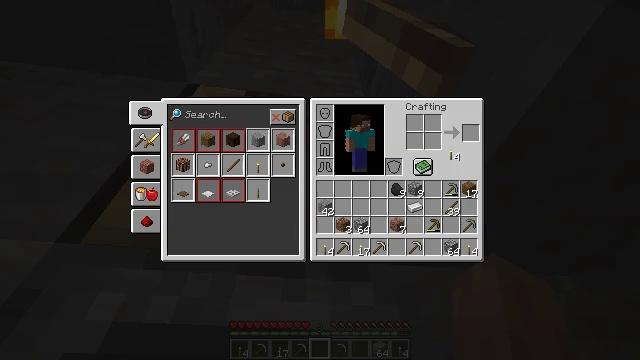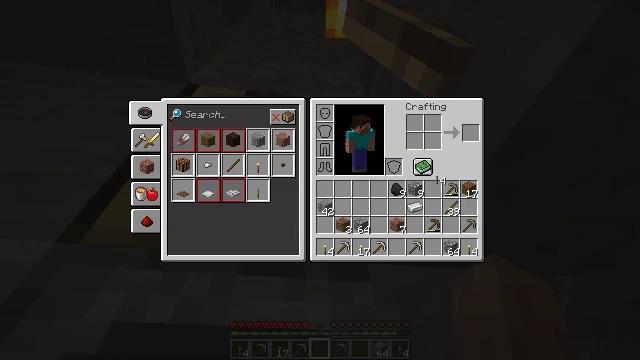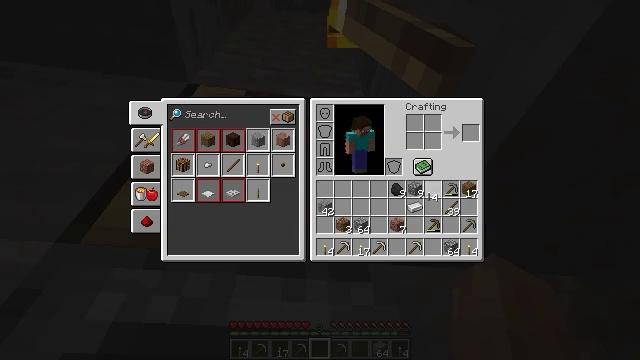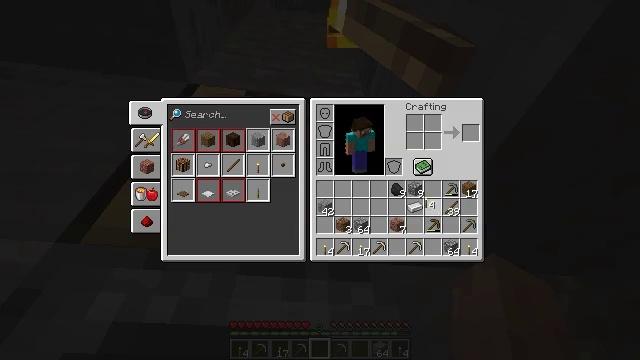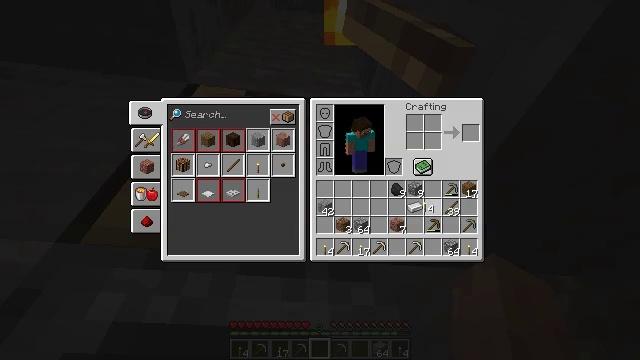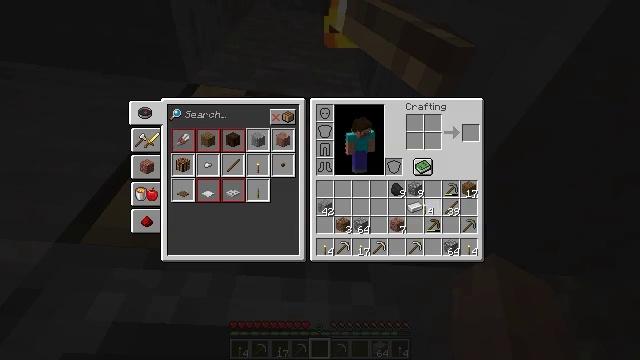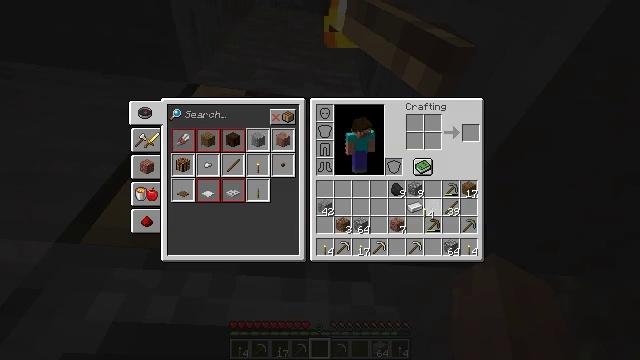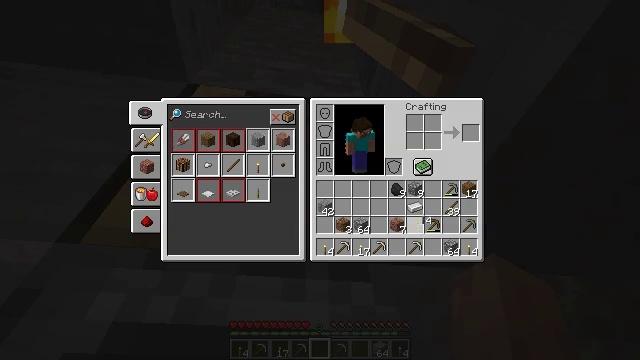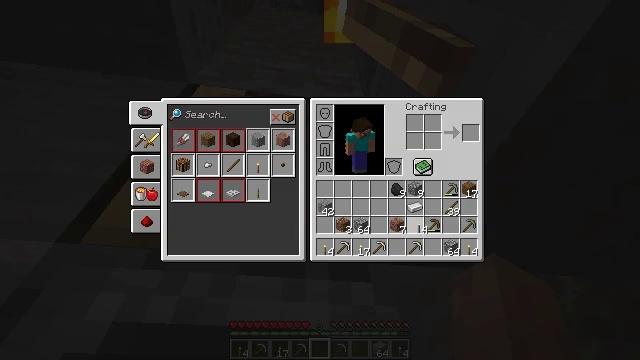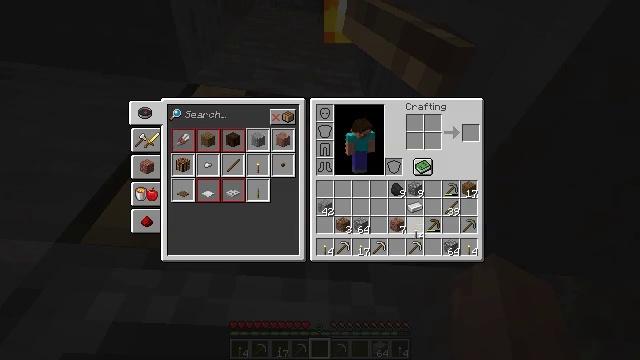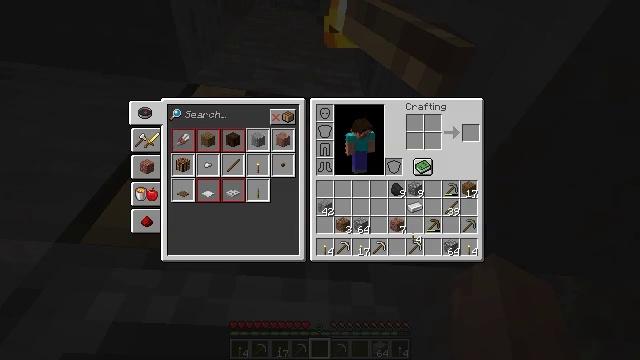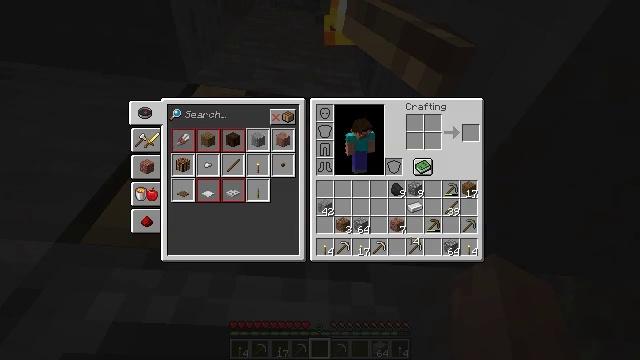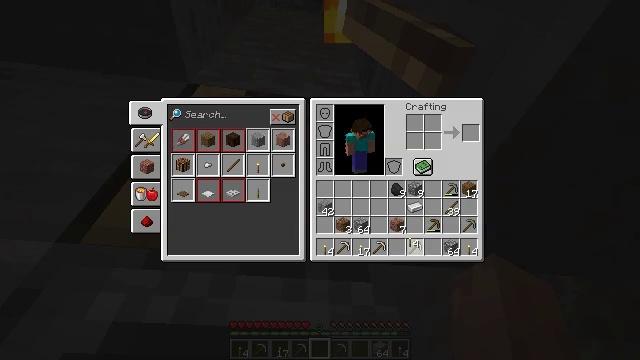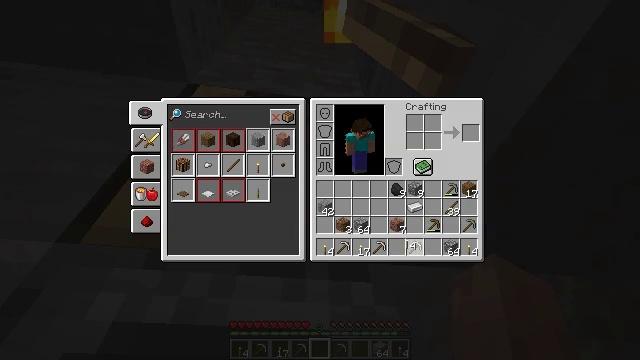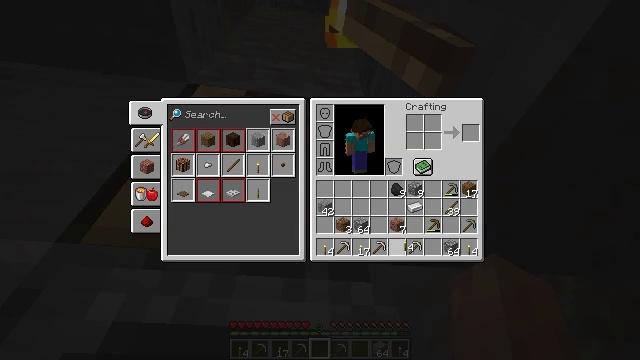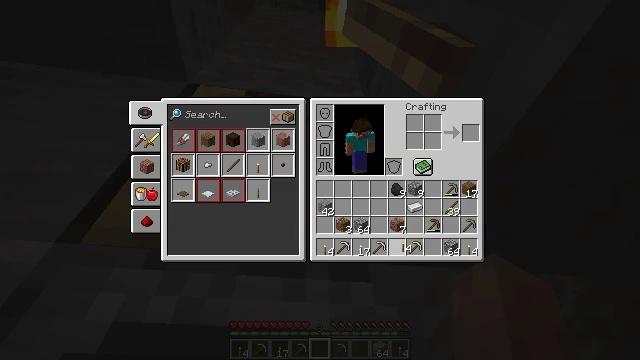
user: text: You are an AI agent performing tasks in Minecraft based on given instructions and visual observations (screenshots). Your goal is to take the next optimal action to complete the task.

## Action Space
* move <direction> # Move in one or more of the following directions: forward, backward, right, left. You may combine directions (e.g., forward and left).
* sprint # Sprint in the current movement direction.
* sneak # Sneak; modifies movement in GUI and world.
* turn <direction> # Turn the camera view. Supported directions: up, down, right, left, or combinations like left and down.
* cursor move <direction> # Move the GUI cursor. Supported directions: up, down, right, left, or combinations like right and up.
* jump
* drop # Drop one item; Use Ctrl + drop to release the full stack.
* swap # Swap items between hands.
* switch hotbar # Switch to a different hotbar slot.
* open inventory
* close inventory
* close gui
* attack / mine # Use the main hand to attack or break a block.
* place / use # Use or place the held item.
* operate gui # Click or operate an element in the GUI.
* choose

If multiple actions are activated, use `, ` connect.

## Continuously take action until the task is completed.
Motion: motion action
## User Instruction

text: Recycle the crafting table.
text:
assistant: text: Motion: cursor move left and down, open gui
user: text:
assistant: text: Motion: cursor move left and down
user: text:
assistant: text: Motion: no_op
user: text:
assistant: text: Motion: no_op
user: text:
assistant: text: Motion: no_op
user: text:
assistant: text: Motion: no_op
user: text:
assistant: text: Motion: no_op
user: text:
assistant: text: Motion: cursor move down
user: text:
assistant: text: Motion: no_op
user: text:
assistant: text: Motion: no_op
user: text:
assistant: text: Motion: no_op
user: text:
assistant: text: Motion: no_op
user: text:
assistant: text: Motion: no_op
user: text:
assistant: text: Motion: no_op
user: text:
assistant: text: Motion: no_op
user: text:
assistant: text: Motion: no_op
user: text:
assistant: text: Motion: no_op
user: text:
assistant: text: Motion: no_op
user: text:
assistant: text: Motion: no_op
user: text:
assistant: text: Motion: no_op
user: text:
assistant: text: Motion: operate gui
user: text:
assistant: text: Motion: operate gui
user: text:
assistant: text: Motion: operate gui
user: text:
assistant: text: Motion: no_op
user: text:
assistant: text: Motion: no_op
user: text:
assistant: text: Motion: no_op
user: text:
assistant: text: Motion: no_op
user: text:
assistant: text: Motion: no_op
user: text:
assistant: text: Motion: no_op
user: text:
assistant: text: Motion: no_op